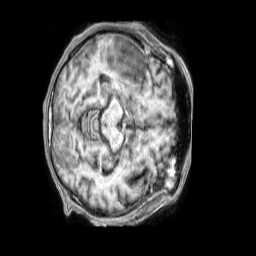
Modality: T1w
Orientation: axial
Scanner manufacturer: philips
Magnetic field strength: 1.5 T
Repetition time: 0.007406 s
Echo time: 0.00338 s